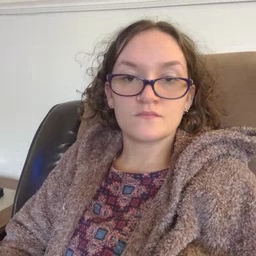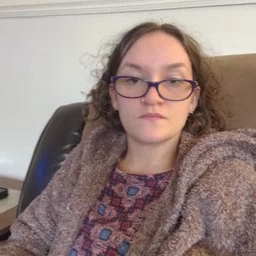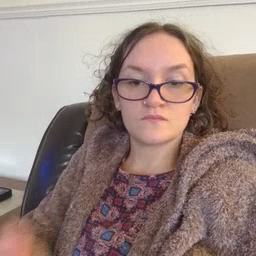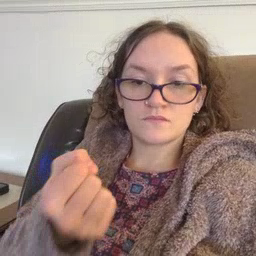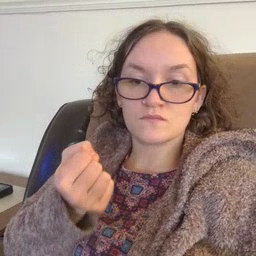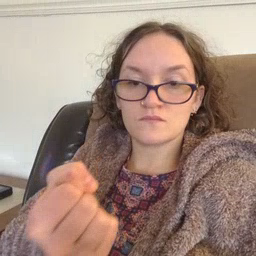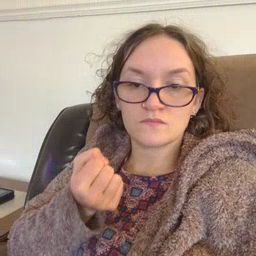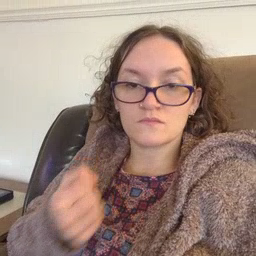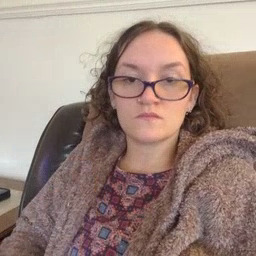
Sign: drawer